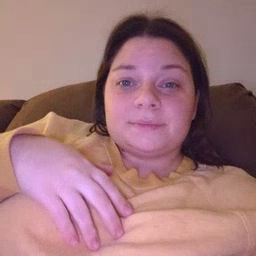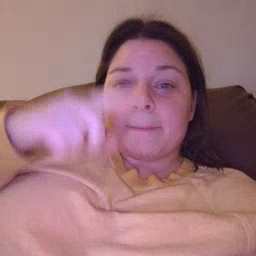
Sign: stairs